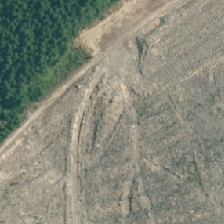
Land cover: harvested_forest